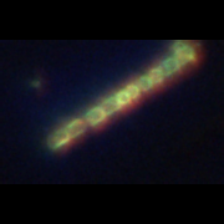
Taxon: Lauderia_Hemiaulus
Group: Diatoms